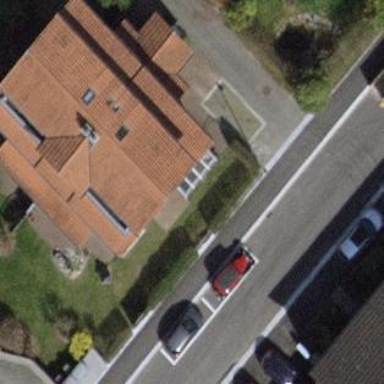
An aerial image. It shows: Terrace building with gabled roof.